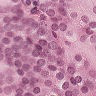
Metastatic tissue present: yes